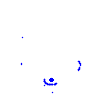
Particle: pion